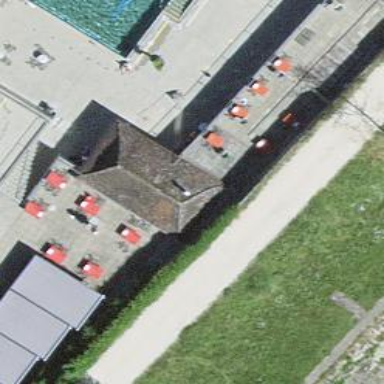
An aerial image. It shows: Fast food restaurant in building.